Question: In an attempt to defer to content, I chose not to use any (navigation or tool) bars.
The app has a tinted 'UIButton' which brings up an action sheet (where the user could share the content, and adjust preferences).
What I've seen is that people don't interact with the button. They merely look at the content.
I'd like to draw attention to the button in a initial way, that the user will discover that the content can be shared or changed.

Unsuccessful approaches:
- Changing the button from text to an (action or settings) icon image. While more recognizable/familiar, I lose out on the title that describes the selected content.- UIAlertController (displaying instructions for first launch). Simply too obnoxious.- Coach marks. The transparent overlay spoils the initial impression.
What has helped, yet is still unobtrusive:
-
I haven't tried occasionally animating the button (until the user finally taps it).
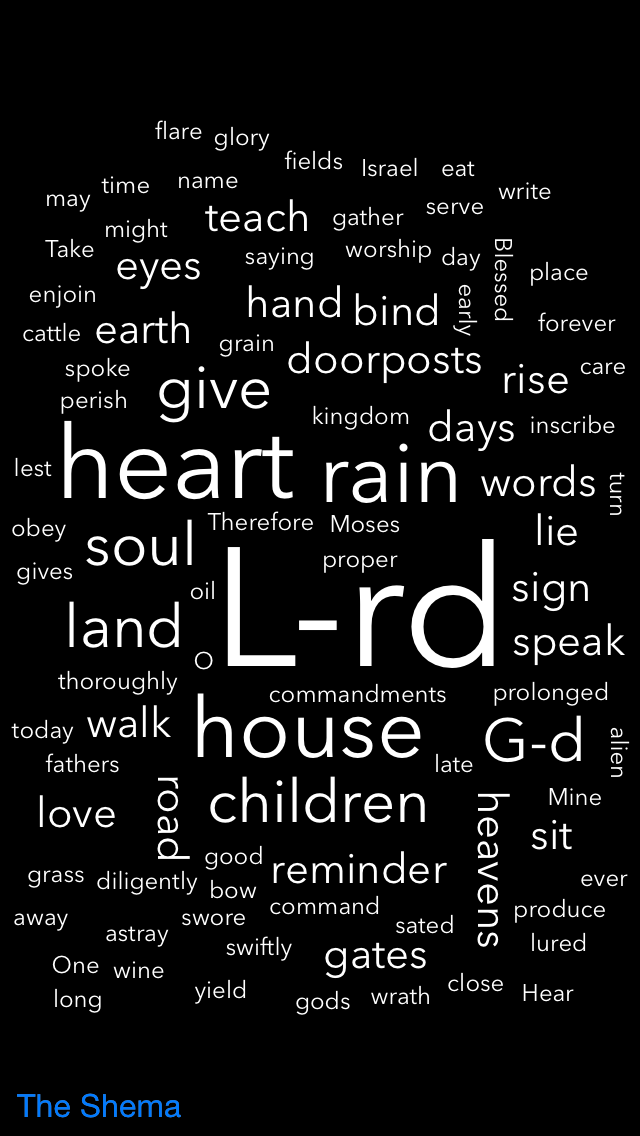
Answer: Let it glow. Let it glow. Let it glow.
'''
view.layer.shadowColor = [UIColor whiteColor].CGColor;
view.layer.shadowRadius = 10.0f;
view.layer.shadowOpacity = 1.0f;
view.layer.shadowOffset = CGSizeZero;
[UIView animateWithDuration:0.5f delay:0 options:UIViewAnimationOptionAutoreverse | UIViewAnimationCurveEaseInOut | UIViewAnimationOptionRepeat | UIViewAnimationOptionAllowUserInteraction animations:^{
[UIView setAnimationRepeatCount:5];
view.transform = CGAffineTransformMakeScale(1.2f, 1.2f);
} completion:^(BOOL finished) {
view.layer.shadowRadius = 0.0f;
view.transform = CGAffineTransformMakeScale(1.0f, 1.0f);
}];
'''
Mess around with colors, sizes, and timings as needed.